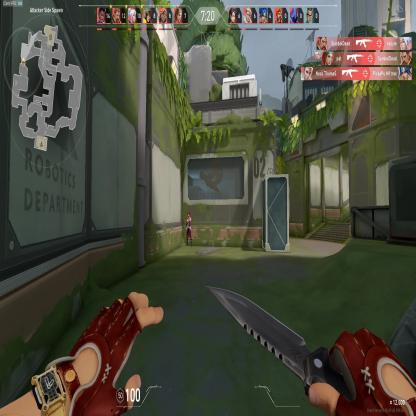
Label: enemy